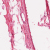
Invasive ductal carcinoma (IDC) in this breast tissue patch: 0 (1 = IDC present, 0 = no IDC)